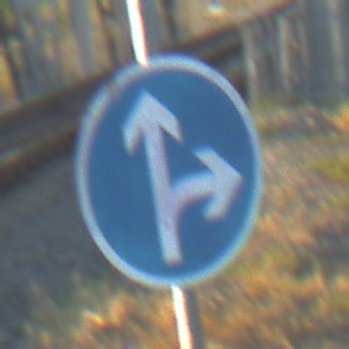
Verkehrszeichen: VorgeschriebeneFahrtrichtungGeradeausOderRechts
Umgebung: Outdoor, RoadRail
Tageszeit: SunriseSunset
Wetter: Clear
Licht: Natural
Jahreszeit: NotSpecified
Kontrast: HighContrast